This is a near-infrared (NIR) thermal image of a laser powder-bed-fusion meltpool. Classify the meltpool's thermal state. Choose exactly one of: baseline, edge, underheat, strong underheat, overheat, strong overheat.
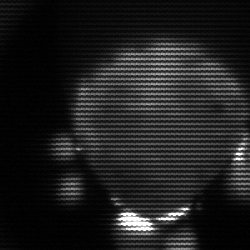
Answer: edge